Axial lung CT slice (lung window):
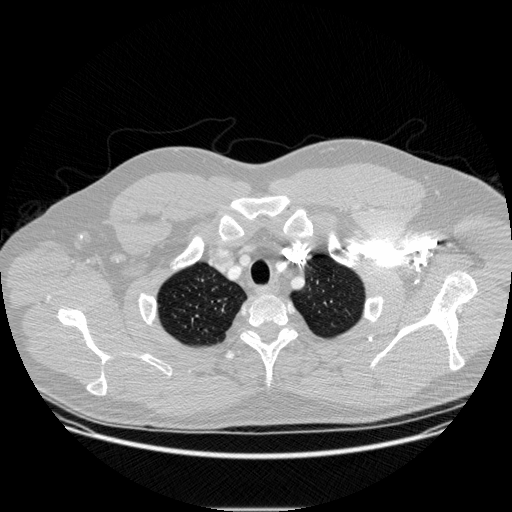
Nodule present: no